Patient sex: F
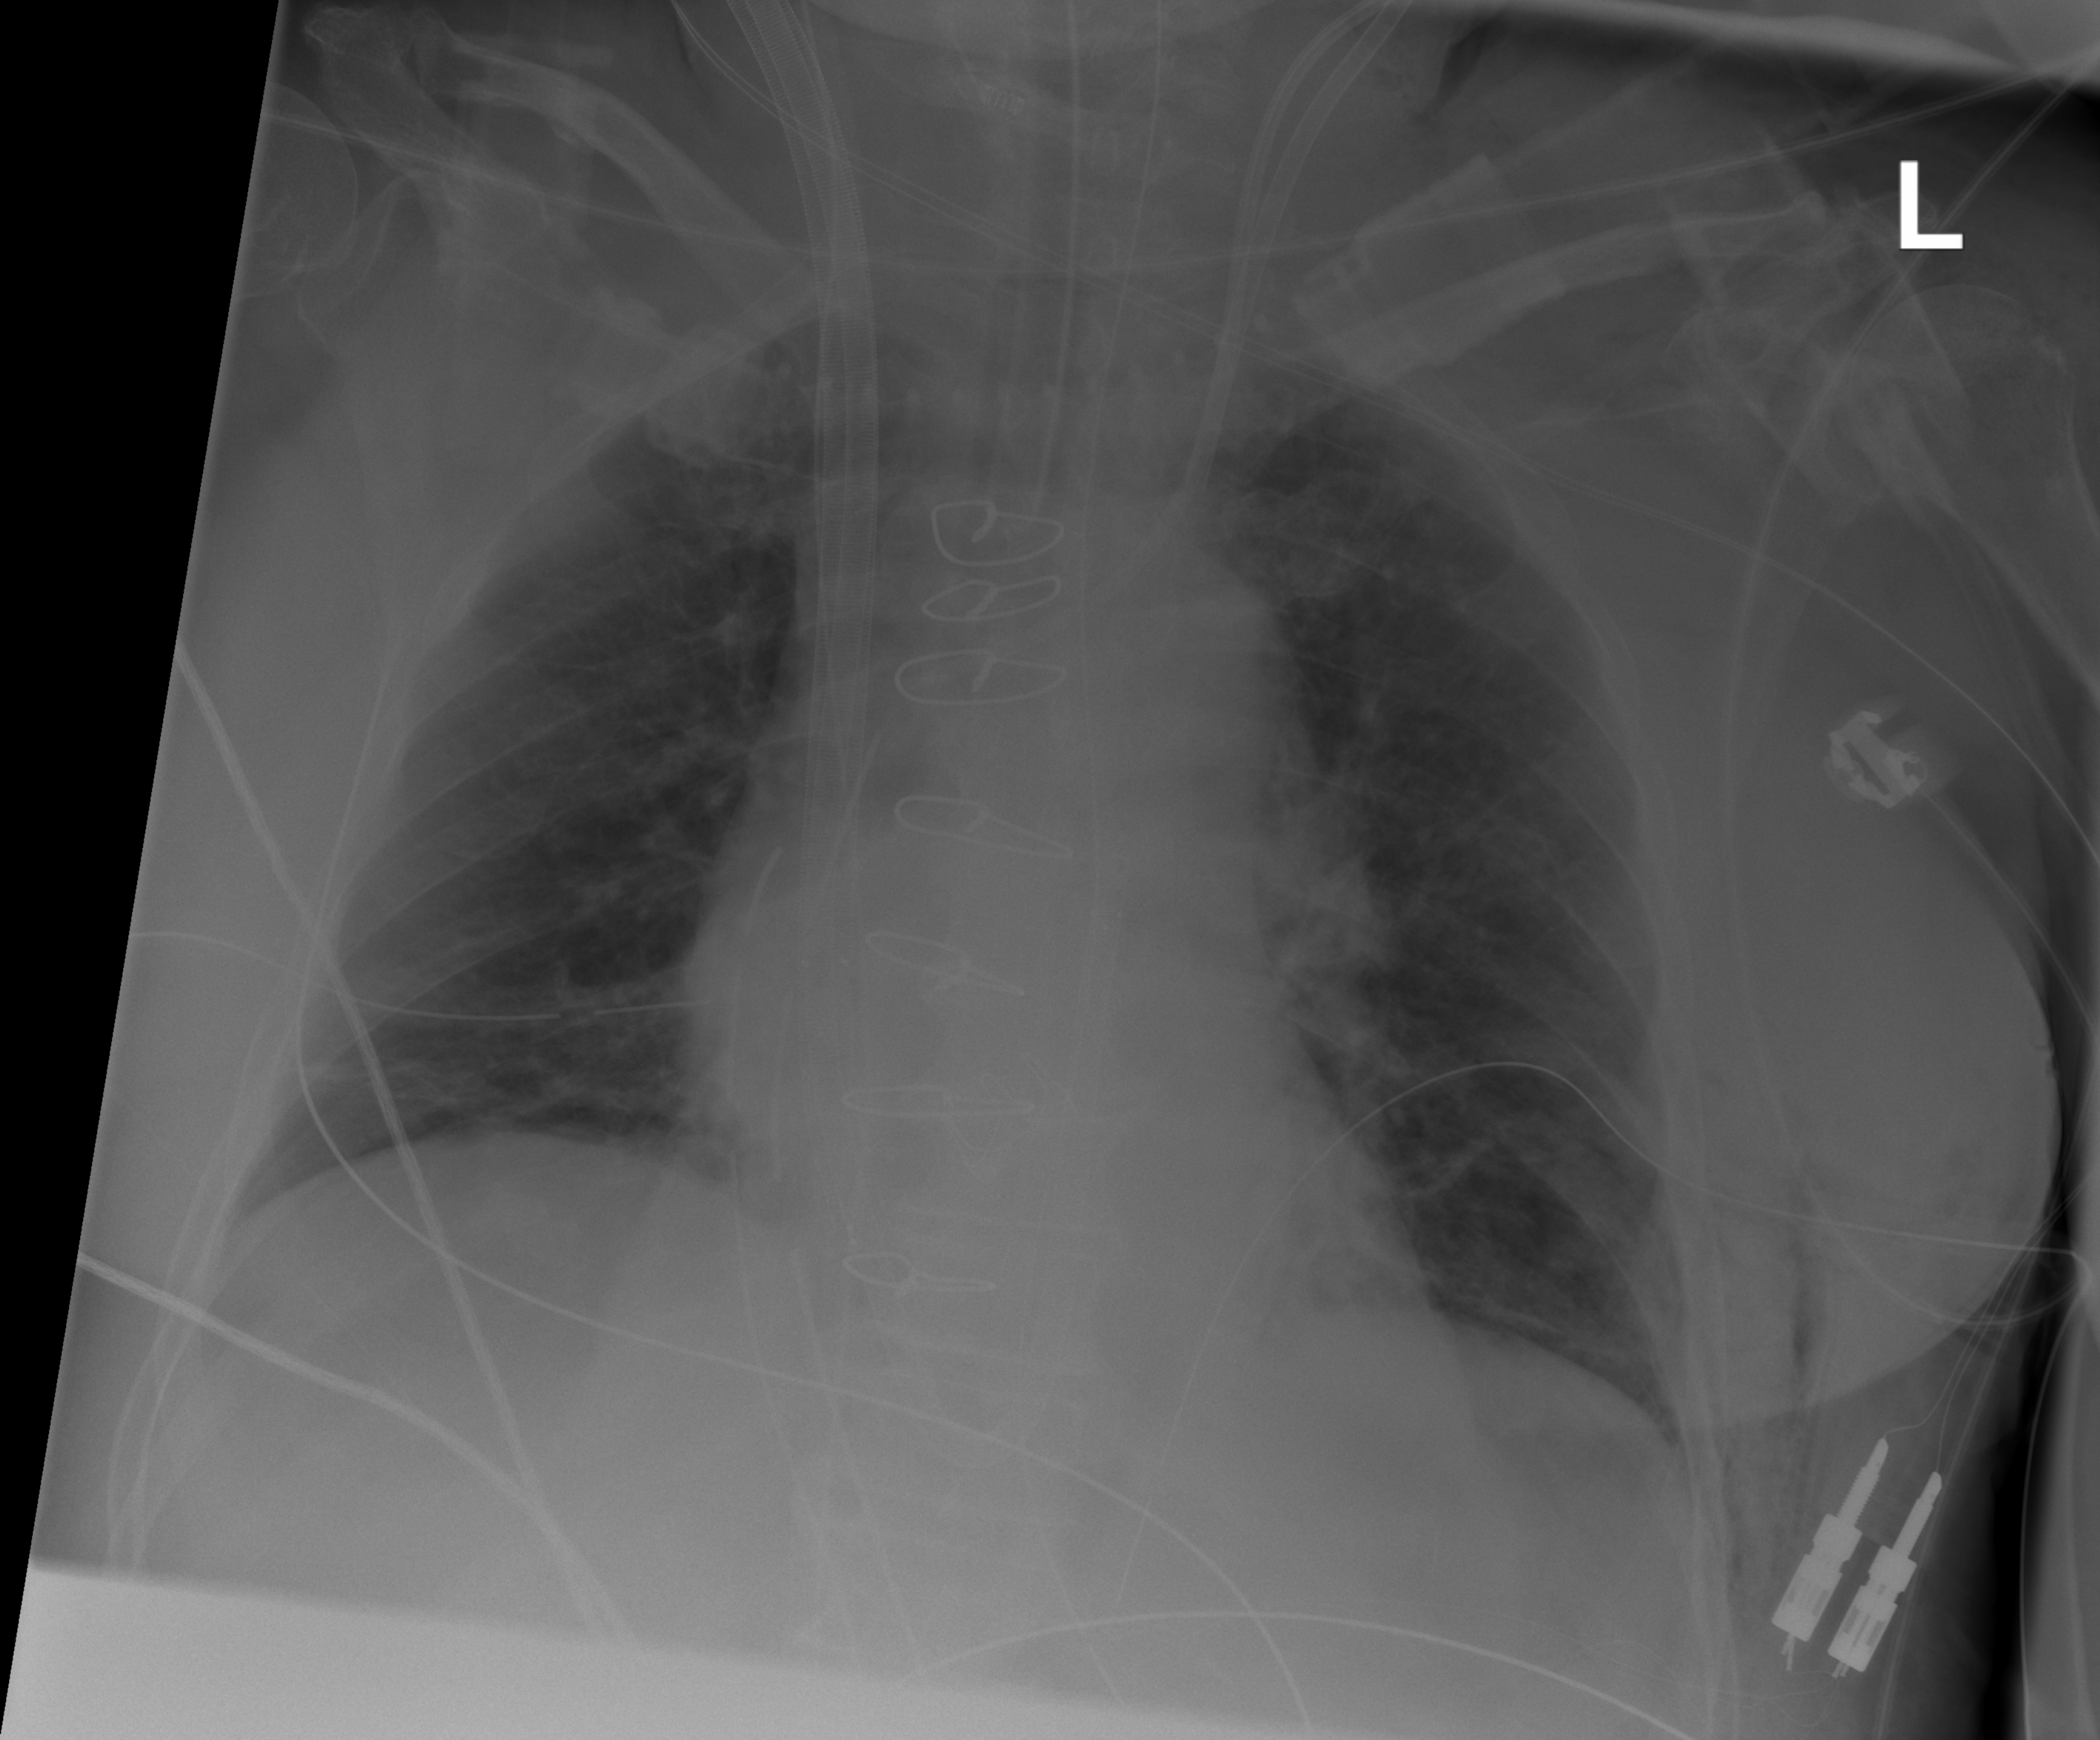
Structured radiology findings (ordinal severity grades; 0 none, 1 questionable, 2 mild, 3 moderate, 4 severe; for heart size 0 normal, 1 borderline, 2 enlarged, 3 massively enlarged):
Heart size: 0
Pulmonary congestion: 0
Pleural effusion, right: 1
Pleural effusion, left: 1
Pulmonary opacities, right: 0
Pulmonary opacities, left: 1
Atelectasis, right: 1
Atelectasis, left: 1